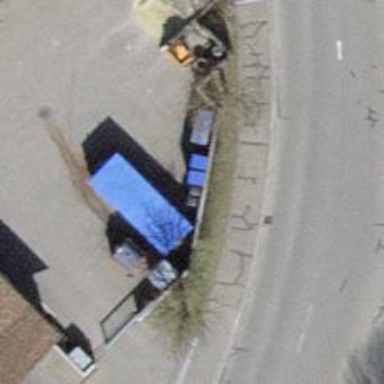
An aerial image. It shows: Recycling container in the area designated for recycling.